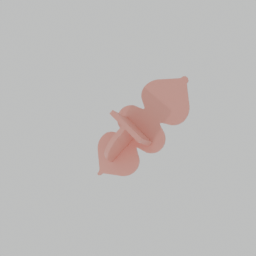
Label: furniture